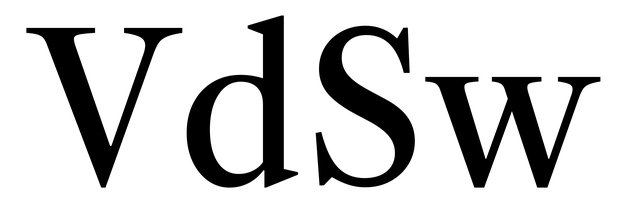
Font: LibreCaslonText_Regular